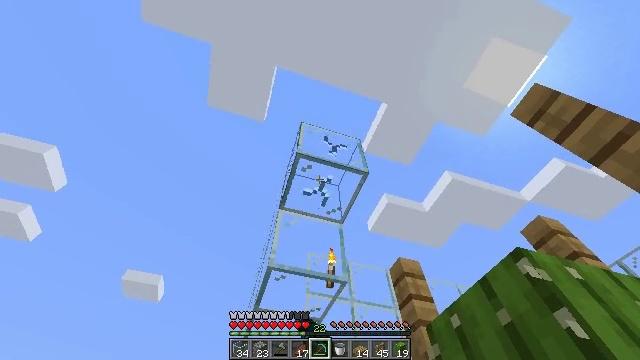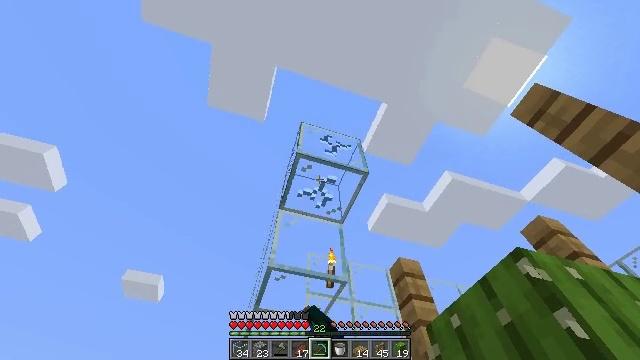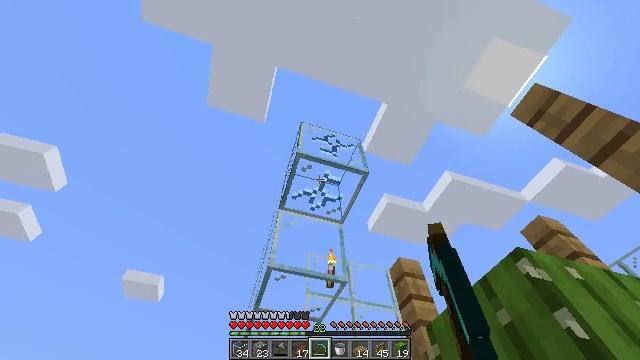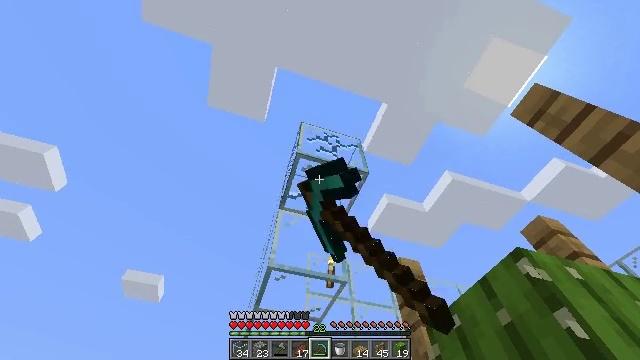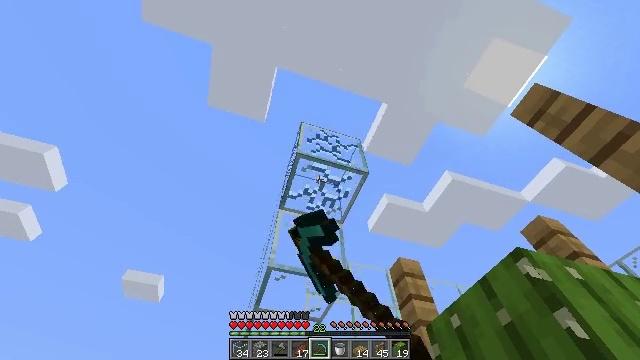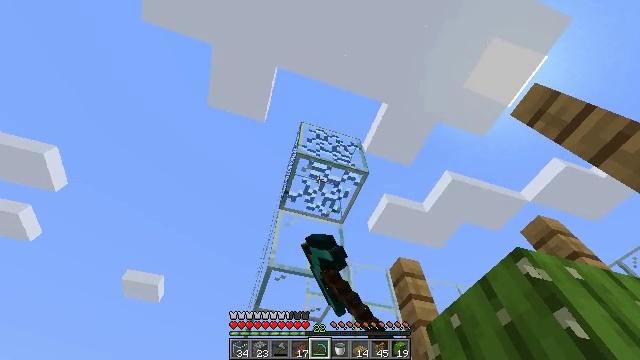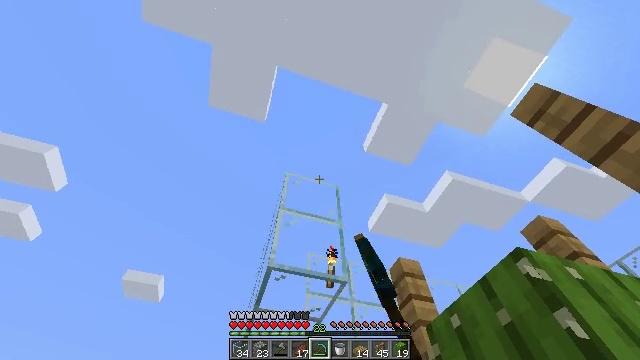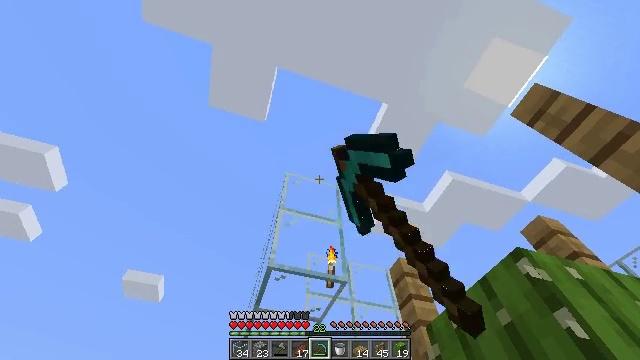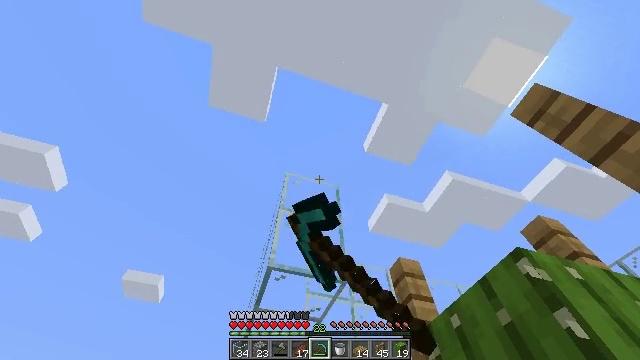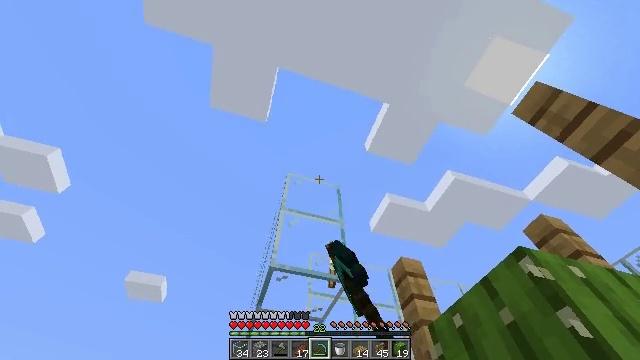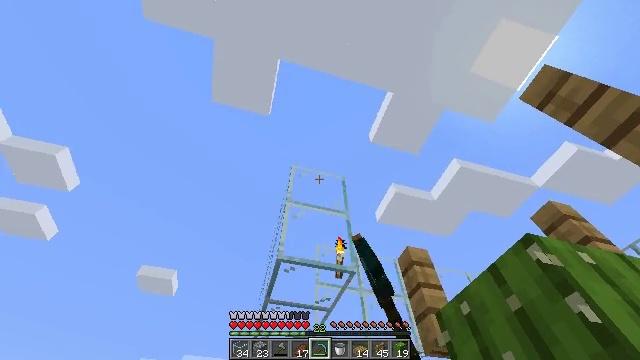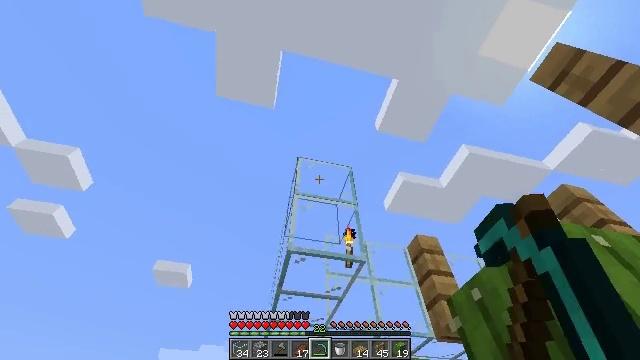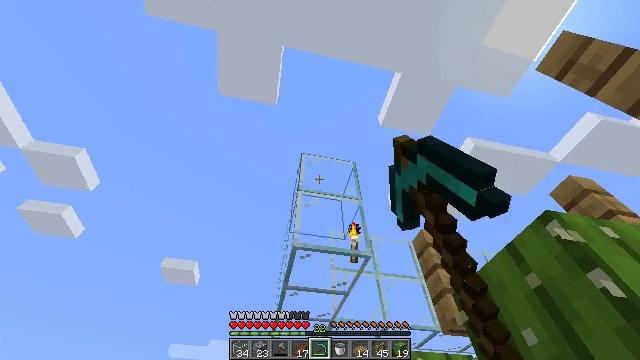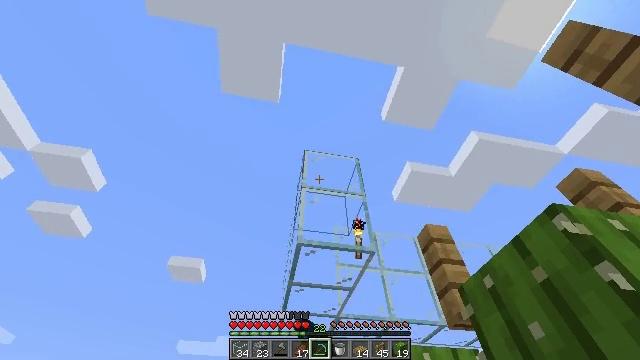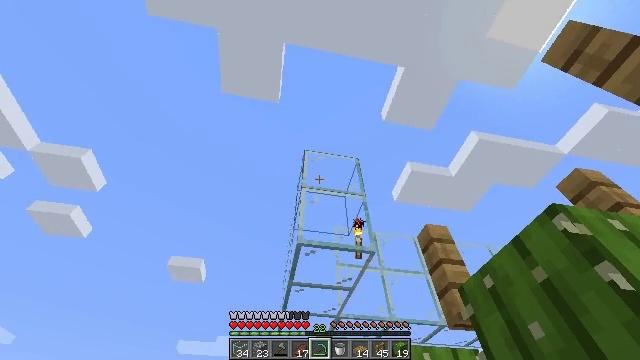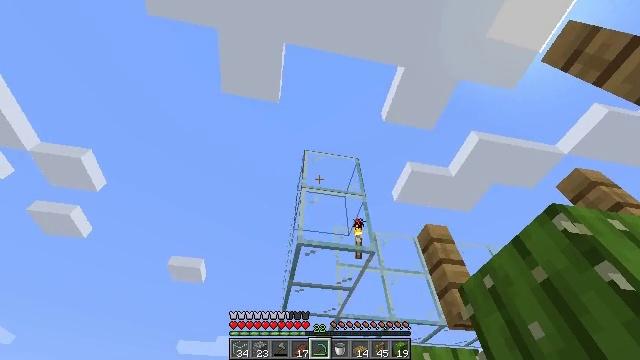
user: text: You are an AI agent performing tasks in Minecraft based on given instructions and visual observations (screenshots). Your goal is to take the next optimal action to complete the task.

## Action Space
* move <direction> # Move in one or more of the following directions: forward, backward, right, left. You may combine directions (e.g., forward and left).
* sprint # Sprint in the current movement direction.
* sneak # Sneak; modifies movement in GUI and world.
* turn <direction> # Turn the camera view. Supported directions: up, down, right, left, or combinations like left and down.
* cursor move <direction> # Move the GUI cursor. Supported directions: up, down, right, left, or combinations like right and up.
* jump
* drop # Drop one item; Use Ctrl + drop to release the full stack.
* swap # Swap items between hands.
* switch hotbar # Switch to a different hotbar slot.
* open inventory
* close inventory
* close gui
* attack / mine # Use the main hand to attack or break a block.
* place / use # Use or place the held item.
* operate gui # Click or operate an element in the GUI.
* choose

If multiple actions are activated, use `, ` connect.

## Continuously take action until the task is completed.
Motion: motion action
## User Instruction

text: Remove the glass to use the space.
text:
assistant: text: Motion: attack / mine
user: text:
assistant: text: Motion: attack / mine
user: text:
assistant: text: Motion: attack / mine
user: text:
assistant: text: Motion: attack / mine
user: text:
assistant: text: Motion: attack / mine
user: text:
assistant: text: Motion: attack / mine
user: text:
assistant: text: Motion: attack / mine
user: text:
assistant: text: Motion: attack / mine
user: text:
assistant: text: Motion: attack / mine
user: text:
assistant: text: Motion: turn left and down, attack / mine
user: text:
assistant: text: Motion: turn left and down, attack / mine
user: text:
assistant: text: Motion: turn left, attack / mine
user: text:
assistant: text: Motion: turn left, attack / mine
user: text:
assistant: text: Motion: attack / mine
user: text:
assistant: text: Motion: attack / mine
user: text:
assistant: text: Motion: attack / mine
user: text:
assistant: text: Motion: attack / mine
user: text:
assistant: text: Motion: attack / mine
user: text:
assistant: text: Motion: attack / mine
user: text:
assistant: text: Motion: attack / mine
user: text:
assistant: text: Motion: attack / mine
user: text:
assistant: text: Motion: attack / mine
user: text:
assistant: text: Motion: attack / mine
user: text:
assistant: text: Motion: attack / mine
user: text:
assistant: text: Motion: attack / mine
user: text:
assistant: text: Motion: turn down, attack / mine
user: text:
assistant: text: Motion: turn left and down, attack / mine
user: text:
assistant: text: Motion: turn down, attack / mine
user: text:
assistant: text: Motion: turn down, attack / mine
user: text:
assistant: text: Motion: attack / mine